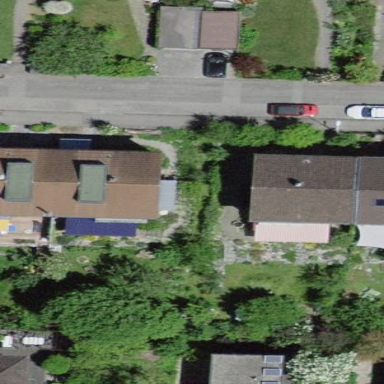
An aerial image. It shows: Semi-detached house with gabled roof.